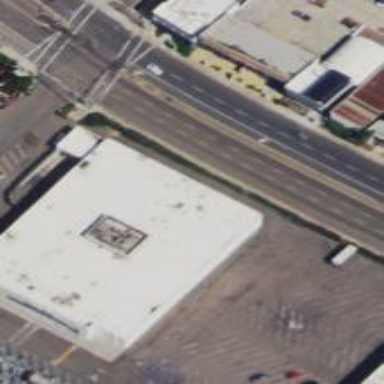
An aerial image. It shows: Car repair shop located in building.